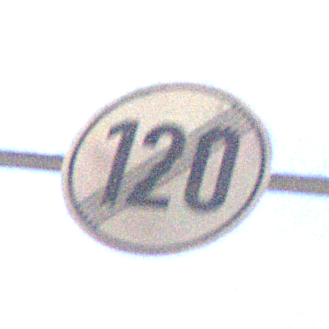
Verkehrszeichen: EndeGeschwindigkeit120
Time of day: MorningAfternoon
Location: Outdoor (RoadRail)
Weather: PartlyCloudy
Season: NotSpecified
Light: Natural